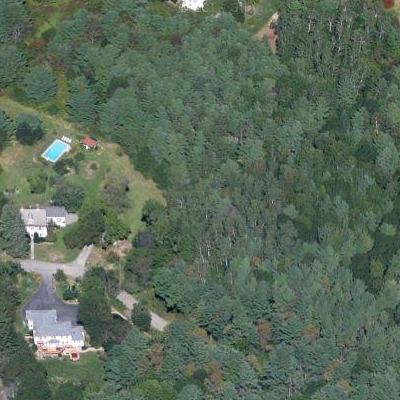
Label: eForest